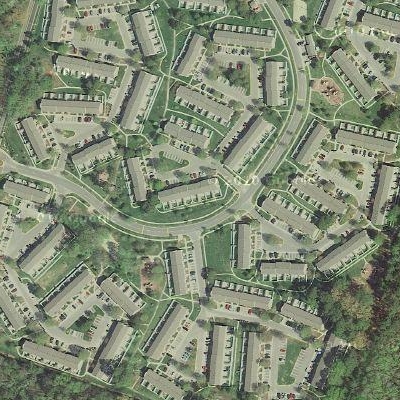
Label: Resident